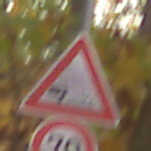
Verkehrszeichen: SplittSchotter
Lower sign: Geschwindigkeit70
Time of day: MorningAfternoon
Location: Outdoor (Nature)
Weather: Overcast
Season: Autumn
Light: Natural